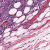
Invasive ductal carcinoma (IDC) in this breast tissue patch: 1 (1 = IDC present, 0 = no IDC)